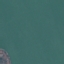
Land use / land cover: SeaLake